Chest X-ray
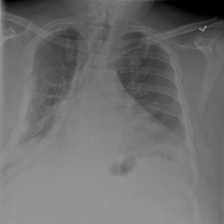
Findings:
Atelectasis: negative
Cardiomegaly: positive
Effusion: positive
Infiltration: negative
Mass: negative
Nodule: negative
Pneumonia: negative
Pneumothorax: negative
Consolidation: negative
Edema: negative
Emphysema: negative
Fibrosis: negative
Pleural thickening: positive
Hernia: negative